Aerial crown-view tile of a tropical tree (Barro Colorado Island, Panama), acquired 20241112:
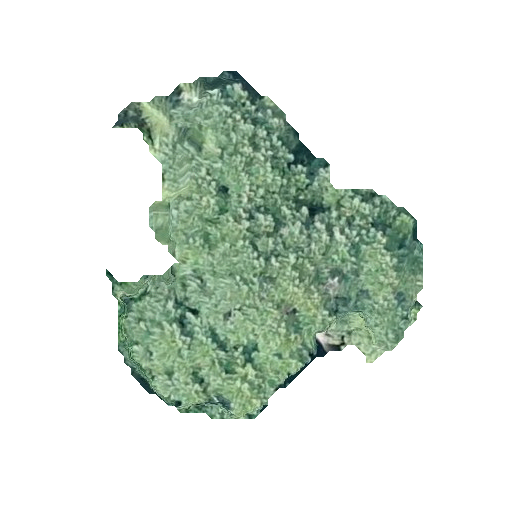
Species: Jacaranda copaia
GBIF accepted scientific name: Jacaranda copaia
Crown area: 106.805 m²